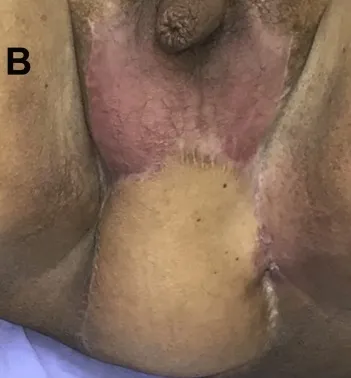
5 months after surgery.
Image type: medical_photograph (other_medical_photograph)